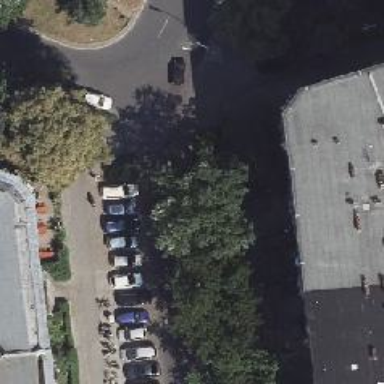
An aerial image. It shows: There is collision protection around obstacle in the parking area.